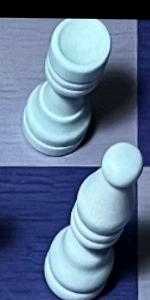
Label: Bishop_White